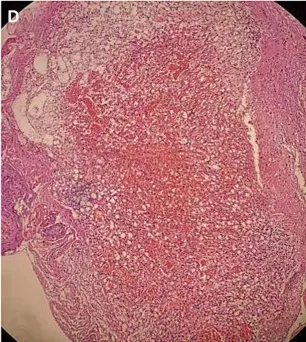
Operative and pathological findings. Hematoxylin & eosin (magnification, x20) (D) showed lobular arrangement of numerous, tightly packed, capillary-sized vessels, indicating a capillary hemangioma.
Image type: pathology (h&e)